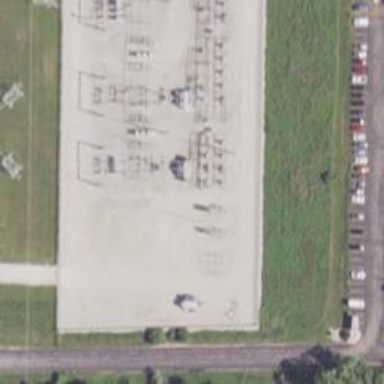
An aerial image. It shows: Switch for power supply.